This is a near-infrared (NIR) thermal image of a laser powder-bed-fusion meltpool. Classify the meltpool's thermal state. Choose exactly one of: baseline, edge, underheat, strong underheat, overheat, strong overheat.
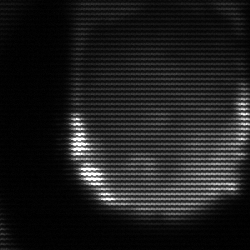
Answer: edge